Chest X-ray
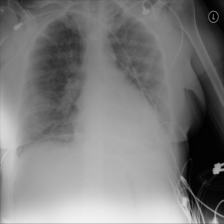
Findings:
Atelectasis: positive
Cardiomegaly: positive
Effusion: negative
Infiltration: negative
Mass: negative
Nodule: negative
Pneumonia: negative
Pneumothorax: negative
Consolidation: positive
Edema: positive
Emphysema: negative
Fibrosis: negative
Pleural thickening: negative
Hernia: negative